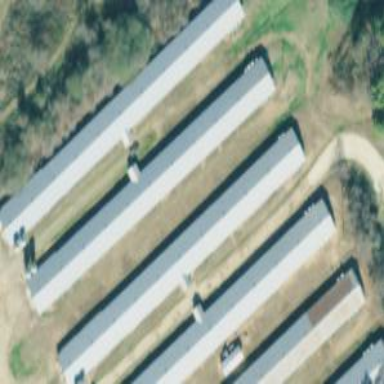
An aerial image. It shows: Poultry house.